Question: I am working on an Android Honeycomb (v3.0) application that has a requirement of displaying ALL contacts stored within the Google account that is registered on the device. One of the problems I am having is that I can only retrieve the contacts that are available within "My Contacts", "Starred in Android", and "Other Contacts". I would also like to be able to retrieve contacts from the "Directory". I believe that the "Directory" section is a feature provided by Google to organizations and companies who wish to provide a directory of all members/employees within their domains to others. Please see the screenshot below:

So far, I have the following line in my manifest file:
'''
<uses-permission android:name="android.permission.READ_CONTACTS" />
'''
I have tried using this code:
'''
Cursor cursor = getContentResolver().query(ContactsContract.Contacts.CONTENT_URI, null, null, null, null);
while (cursor.moveToNext()) {
String name = cursor.getString(cursor.getColumnIndex(ContactsContract.Contacts.DISPLAY_NAME));
}
cursor.close();
'''
In my case, "My Contacts" and "Starred in Android" are empty. However, the (1) contact in "Other Contacts" is obtained. The "Directory" contains hundreds of contacts that are not retrieved, though.
I know that I can simply copy the contacts over using the web browser and then sync them to the device, but if a new contact is added to the "Directory", I would have to do this manually every time, so this is not a great choice for me. Please advise.
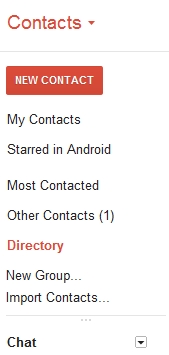
Answer: look at the following code
'''
import android.app.Activity;
import android.content.ContentResolver;
import android.database.Cursor;
import android.os.Bundle;
import android.provider.ContactsContract;
public class TestContacts extends Activity {
/** Called when the activity is first created. */
@Override
public void onCreate(Bundle savedInstanceState) {
super.onCreate(savedInstanceState);
setContentView(R.layout.main);
ContentResolver cr = getContentResolver();
Cursor cur = cr.query(ContactsContract.Contacts.CONTENT_URI, null,
null, null, null);
if (cur.getCount() > 0) {
while (cur.moveToNext()) {
String id = cur.getString(cur
.getColumnIndex(ContactsContract.Contacts._ID));
String name = cur
.getString(cur
.getColumnIndex(ContactsContract.Contacts.DISPLAY_NAME));
if (("1")
.equals(cur
.getString(cur
.getColumnIndex(ContactsContract.Contacts.HAS_PHONE_NUMBER)))) {
Cursor pCur = cr.query(
ContactsContract.CommonDataKinds.Phone.CONTENT_URI,
null,
ContactsContract.CommonDataKinds.Phone.CONTACT_ID
+ " = ?", new String[] { id }, null);
int i = 0;
int pCount = pCur.getCount();
String[] phoneNum = new String[pCount];
String[] phoneType = new String[pCount];
while (pCur.moveToNext()) {
phoneNum[i] = pCur
.getString(pCur
.getColumnIndex(ContactsContract.CommonDataKinds.Phone.NUMBER));
phoneType[i] = pCur
.getString(pCur
.getColumnIndex(ContactsContract.CommonDataKinds.Phone.TYPE));
i++;
}
}
'''